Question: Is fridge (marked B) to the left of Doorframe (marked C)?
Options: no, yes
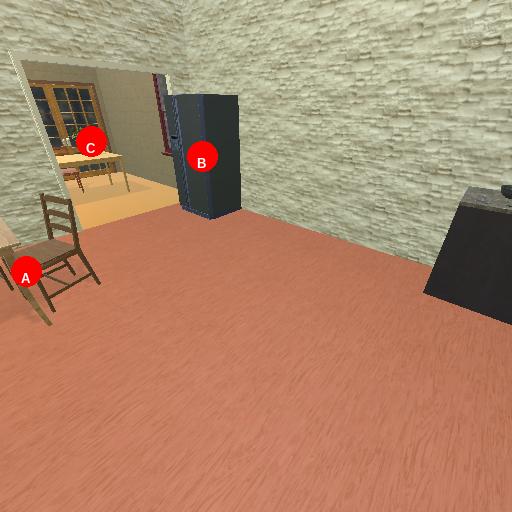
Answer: no